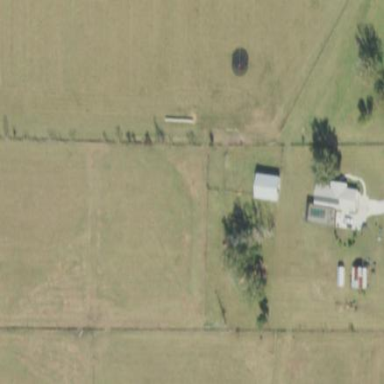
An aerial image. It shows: Farmyard area.